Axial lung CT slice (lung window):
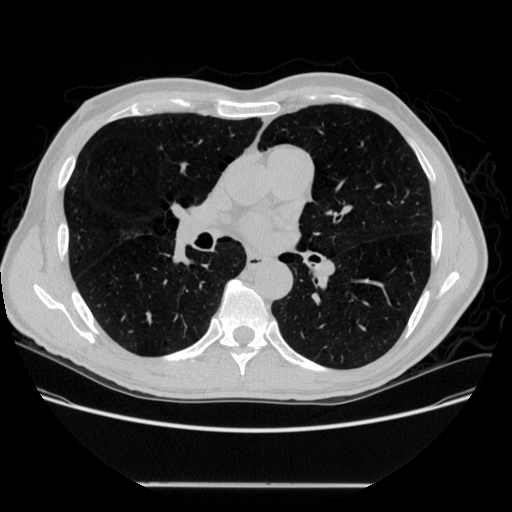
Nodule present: no